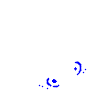
Particle: pion